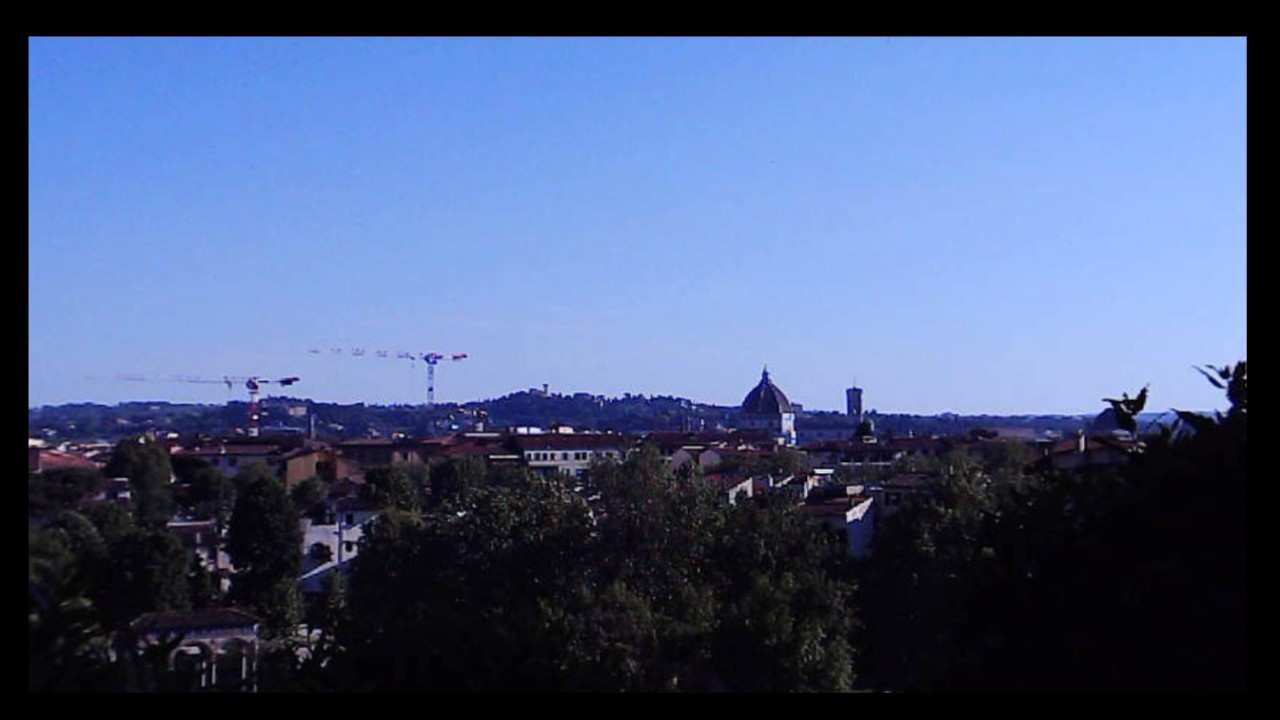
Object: Betafpv air75